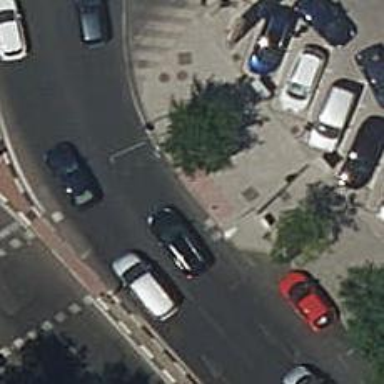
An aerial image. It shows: Road crossing with traffic signals.